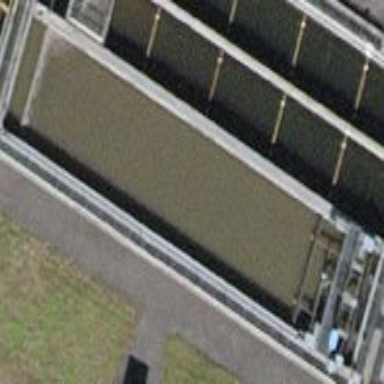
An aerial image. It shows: Reservoir filled with wastewater.